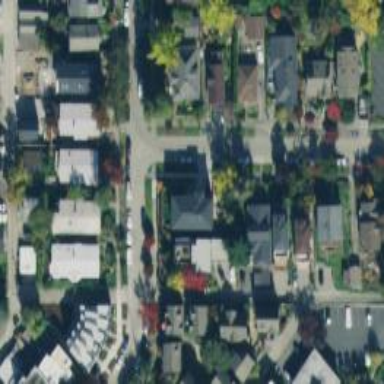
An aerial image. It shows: Residential road with separate sidewalk.